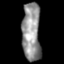
Tissue: skin
Cell type: Epithelial cells
Senescence score: 0.256
Nuclear area (px): 1050
Mean DAPI intensity: 147.77